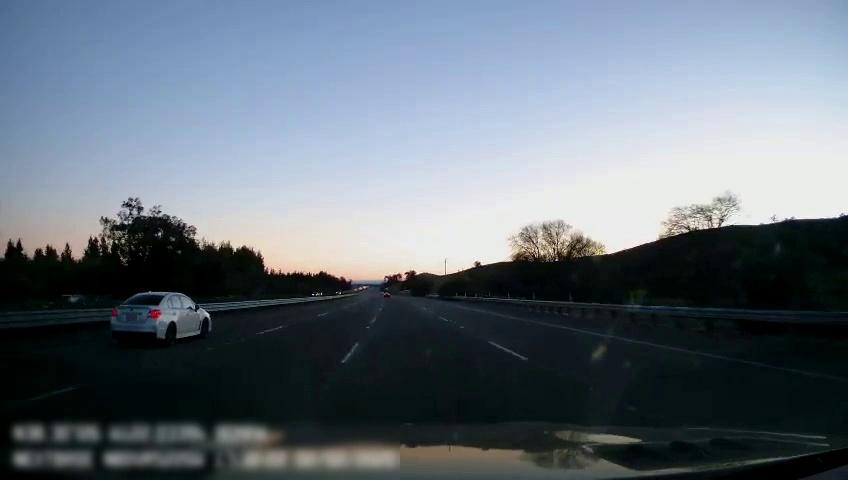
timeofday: Day
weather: Sunny
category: Drivable Space
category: Vehicles | Car
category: Vehicles | SUV
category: Lanes | Current Lane
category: Lanes | Current Lane
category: Lanes | Alternate Lane
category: Lanes | Alternate Lane
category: Lanes | Alternate Lane